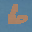
Label: 6